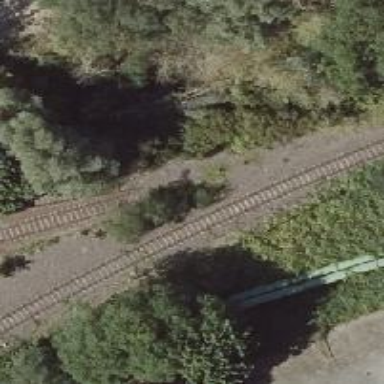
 used historically for industrial purposes."